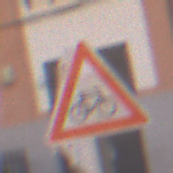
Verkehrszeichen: RadverkehrLinks
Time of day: MorningAfternoon
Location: Outdoor (Urban)
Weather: PartlyCloudy
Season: NotSpecified
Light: Natural